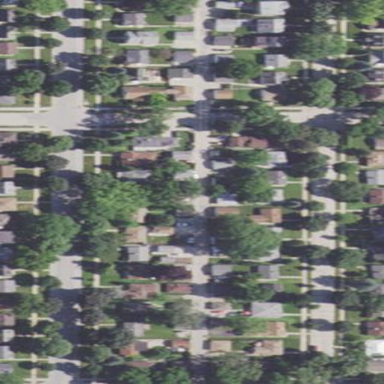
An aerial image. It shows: Sidewalk.